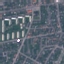
Land use / land cover class: Residential